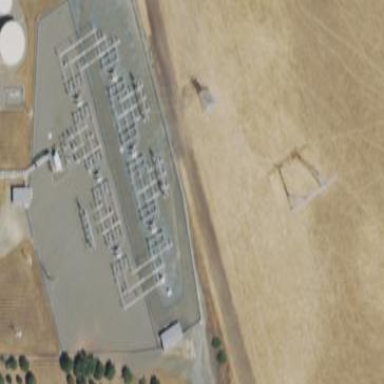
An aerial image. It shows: Power substation.